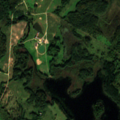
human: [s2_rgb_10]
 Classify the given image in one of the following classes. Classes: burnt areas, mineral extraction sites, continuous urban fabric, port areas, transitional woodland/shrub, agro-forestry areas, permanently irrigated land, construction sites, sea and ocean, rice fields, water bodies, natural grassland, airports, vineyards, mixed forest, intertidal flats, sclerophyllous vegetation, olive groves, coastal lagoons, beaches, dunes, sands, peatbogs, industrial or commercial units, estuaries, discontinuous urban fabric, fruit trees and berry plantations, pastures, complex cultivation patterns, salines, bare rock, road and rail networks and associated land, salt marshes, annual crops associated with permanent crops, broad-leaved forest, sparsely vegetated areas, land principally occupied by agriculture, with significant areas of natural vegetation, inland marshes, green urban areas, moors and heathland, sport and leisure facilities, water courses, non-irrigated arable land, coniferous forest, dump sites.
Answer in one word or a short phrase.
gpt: non-irrigated arable land, land principally occupied by agriculture, with significant areas of natural vegetation, mixed forest, transitional woodland/shrub, water bodies